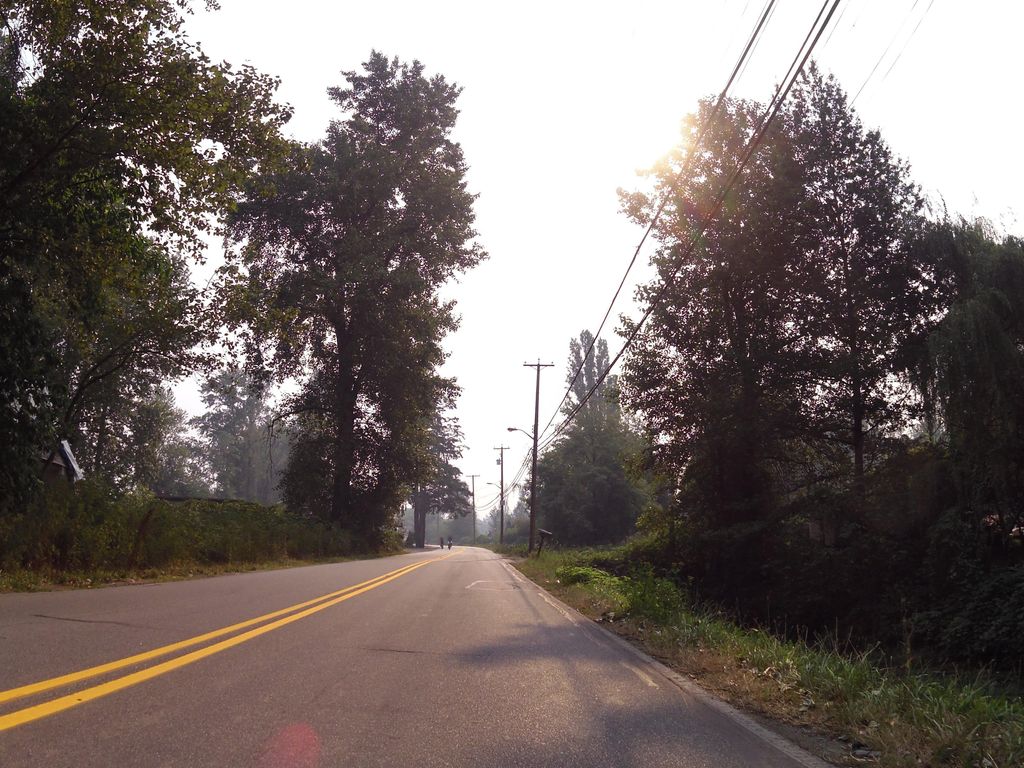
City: vancouver